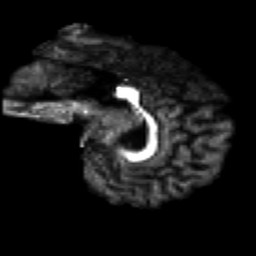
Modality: FA
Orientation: sagittal
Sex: male
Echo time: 0.114 s